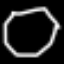
Label: octagon